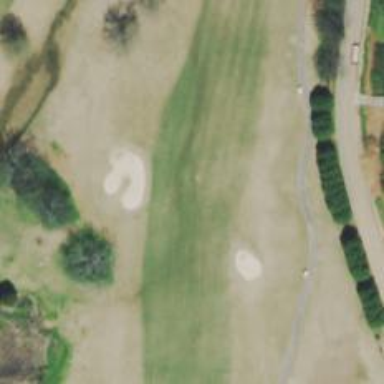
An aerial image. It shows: Golf hole.